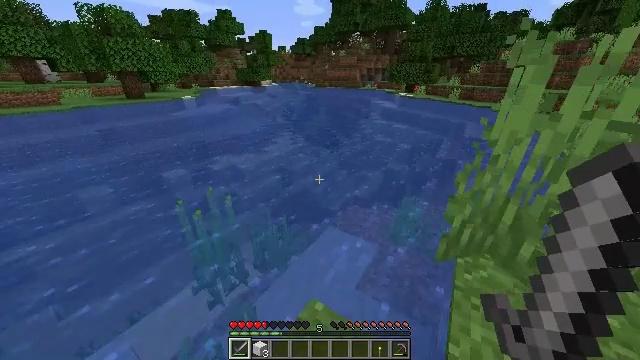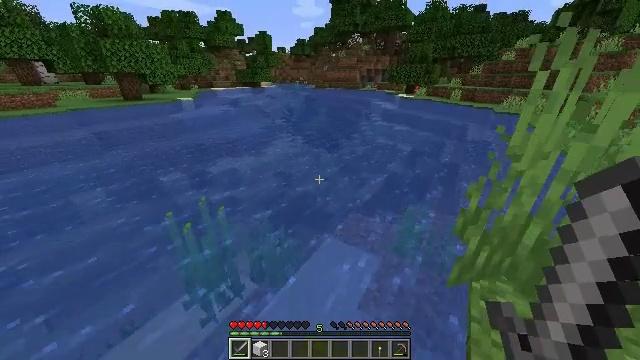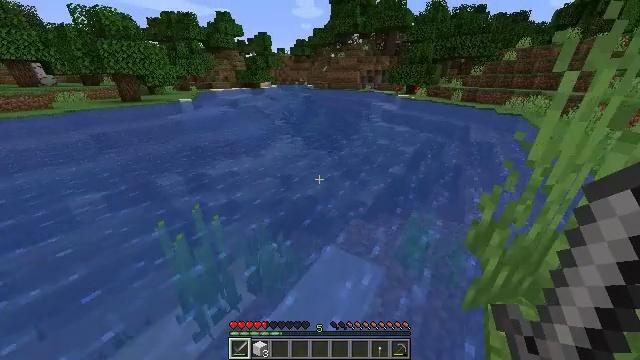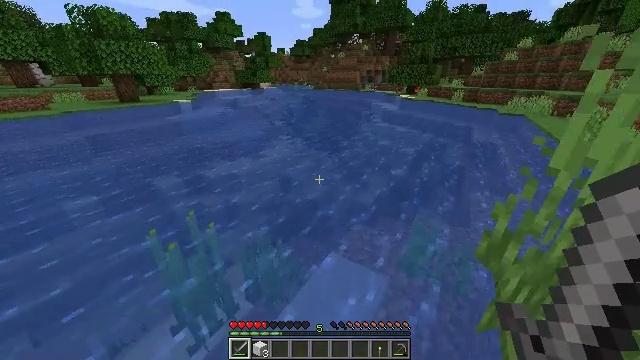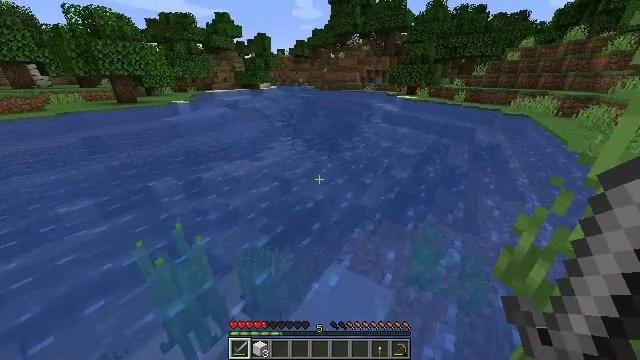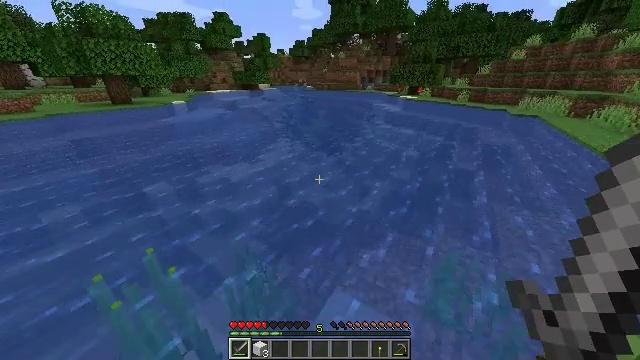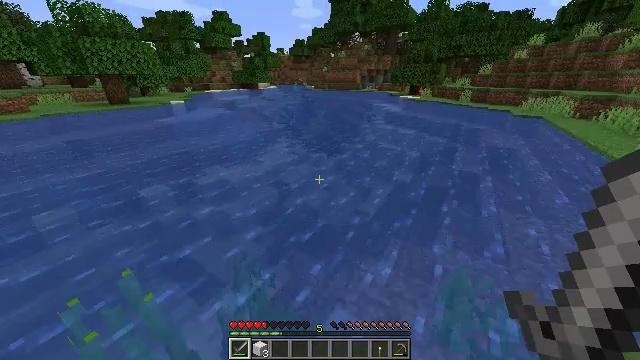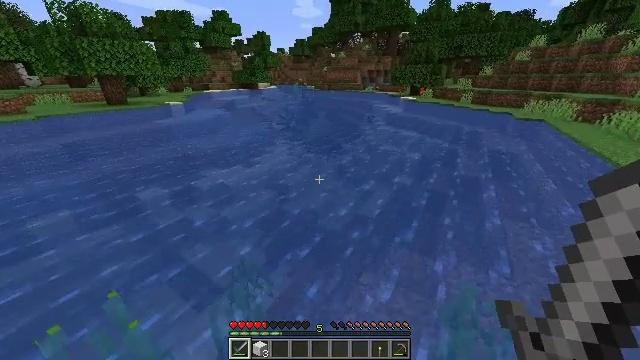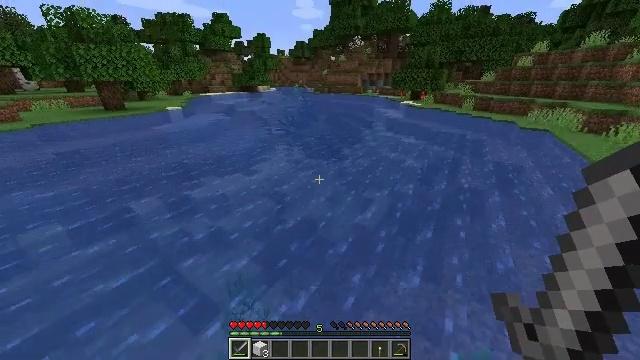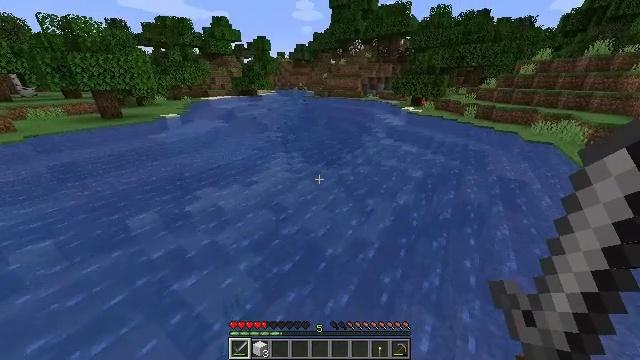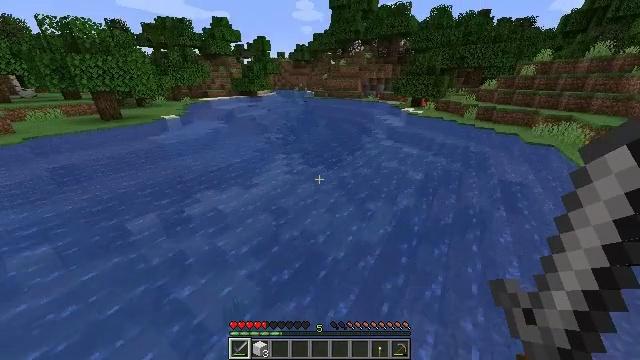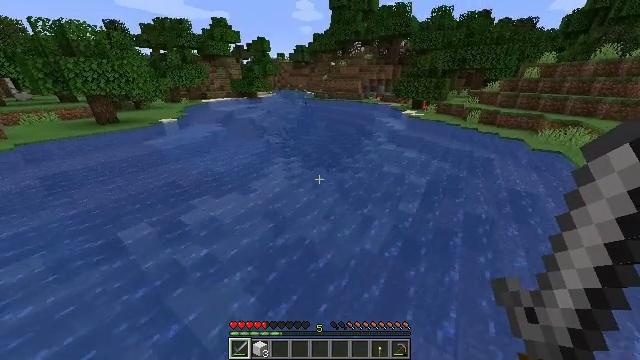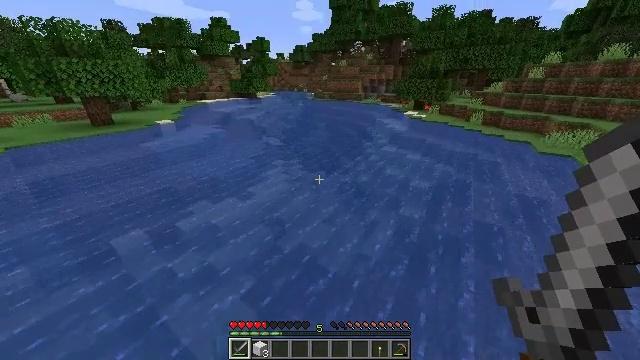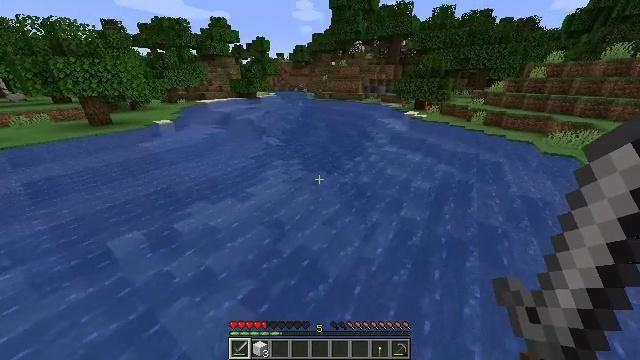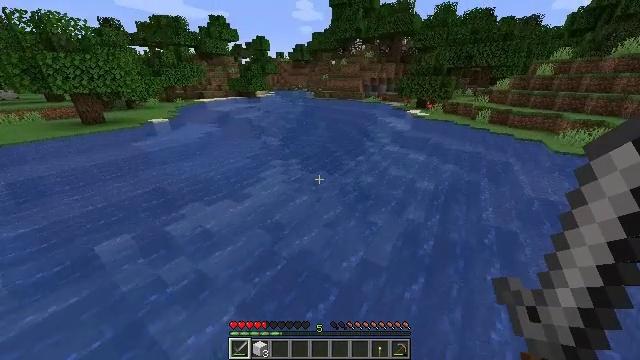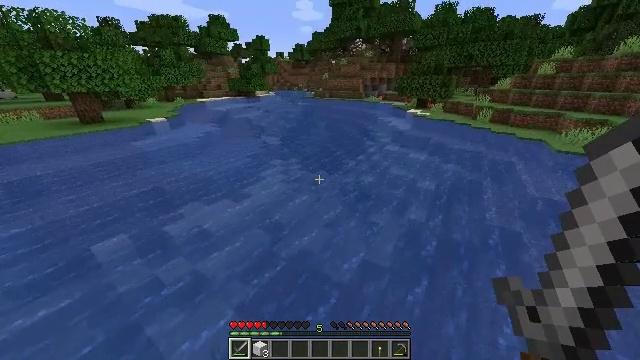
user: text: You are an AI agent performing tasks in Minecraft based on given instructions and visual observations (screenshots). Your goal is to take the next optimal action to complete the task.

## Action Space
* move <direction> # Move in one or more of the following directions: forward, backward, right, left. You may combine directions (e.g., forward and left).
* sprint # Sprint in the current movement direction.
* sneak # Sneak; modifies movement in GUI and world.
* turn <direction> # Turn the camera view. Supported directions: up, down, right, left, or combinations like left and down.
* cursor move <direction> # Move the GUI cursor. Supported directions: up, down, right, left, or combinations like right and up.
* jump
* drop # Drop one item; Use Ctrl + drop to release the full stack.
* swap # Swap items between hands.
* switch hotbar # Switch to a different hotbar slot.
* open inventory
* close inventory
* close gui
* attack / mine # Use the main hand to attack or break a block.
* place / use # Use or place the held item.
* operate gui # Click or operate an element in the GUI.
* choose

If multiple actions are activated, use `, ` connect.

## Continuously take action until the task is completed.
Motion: motion action
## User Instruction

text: Kill the salmon.
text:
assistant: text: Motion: move forward
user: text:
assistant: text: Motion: move forward
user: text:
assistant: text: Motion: move forward
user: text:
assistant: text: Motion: move forward
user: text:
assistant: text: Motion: move forward
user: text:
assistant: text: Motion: move forward
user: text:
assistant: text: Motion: move forward, jump
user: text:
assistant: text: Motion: move forward, jump
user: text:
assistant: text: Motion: move forward, jump
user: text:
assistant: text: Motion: move forward, jump
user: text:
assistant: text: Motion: move forward, jump
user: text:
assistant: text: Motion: move forward, jump
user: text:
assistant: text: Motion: move forward, jump
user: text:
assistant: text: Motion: move forward, jump
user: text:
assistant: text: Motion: move forward, jump
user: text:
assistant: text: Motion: move forward, jump
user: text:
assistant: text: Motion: move forward, jump
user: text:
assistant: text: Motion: move forward, jump
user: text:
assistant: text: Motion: move forward, jump
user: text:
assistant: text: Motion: move forward
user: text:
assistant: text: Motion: move forward
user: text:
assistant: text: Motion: move forward
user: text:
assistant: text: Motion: move forward
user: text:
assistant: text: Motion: move forward
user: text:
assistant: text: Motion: move forward
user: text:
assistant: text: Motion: move forward
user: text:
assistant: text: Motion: move forward
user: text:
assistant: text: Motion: move forward, sprint
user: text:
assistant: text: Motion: move forward, sprint, turn up
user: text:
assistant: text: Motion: move forward, sprint, turn up